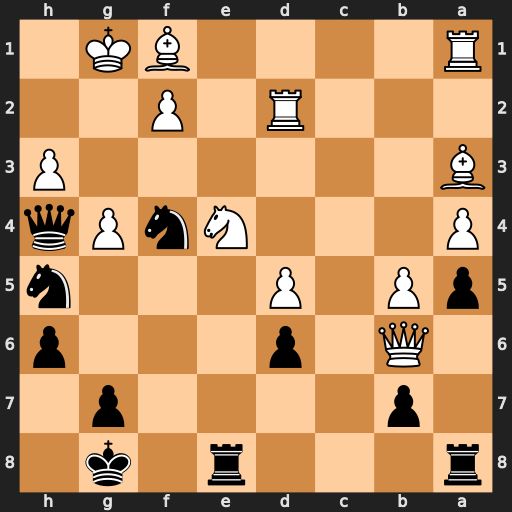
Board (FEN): r3r1k1/1p4p1/1Q1p3p/pP1P3n/P3NnPq/B6P/3R1P2/R4BK1
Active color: b
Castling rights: -
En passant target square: -
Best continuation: Rxe4 gxh5 Nxh3+ Bxh3 Qxh3